Question: How can I achieve somethign like this in R:

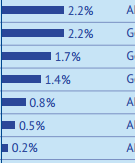
Answer: like this?
'''
vec <- runif(5)
plot(0,0,type="n",xlim=c(0,1.5),ylim=c(0,7),bty="n",axes="off")
at<-barplot(vec,horiz=TRUE,add=TRUE)
text(vec,at,signif(vec,1),pos=4)
text(rep(1,5),at,c("mn","lu","co","-","my"))
'''